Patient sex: M
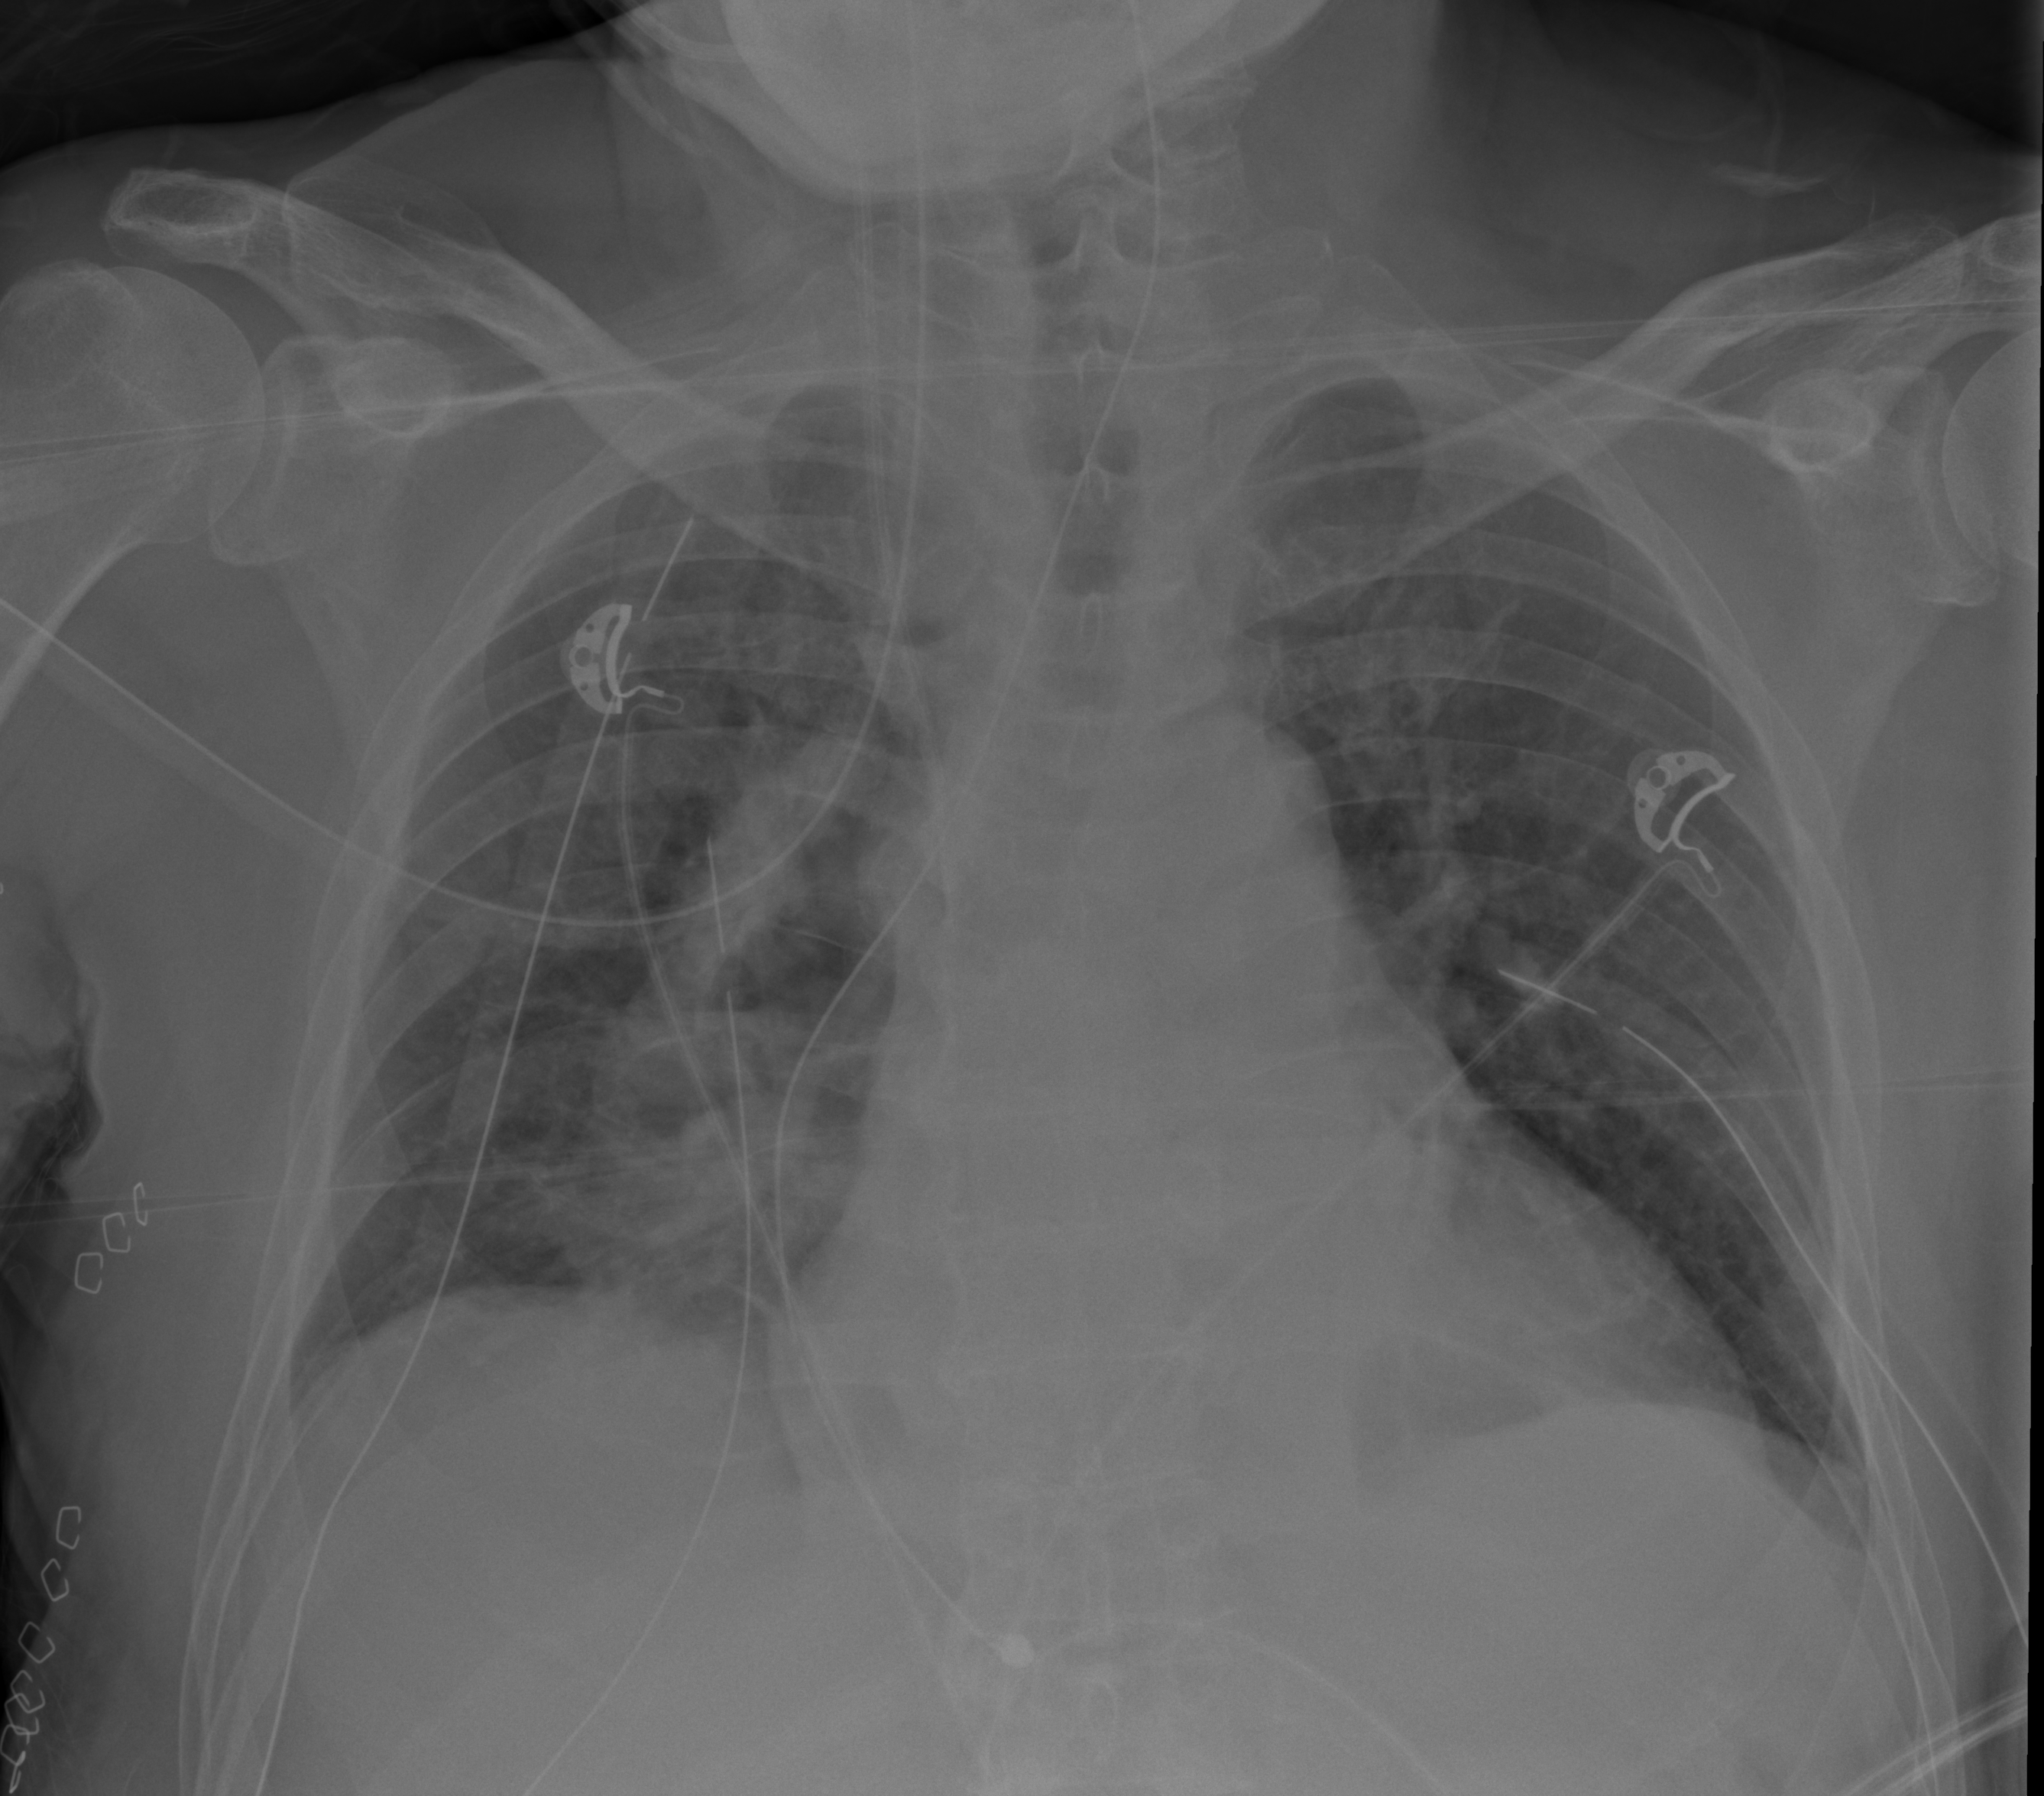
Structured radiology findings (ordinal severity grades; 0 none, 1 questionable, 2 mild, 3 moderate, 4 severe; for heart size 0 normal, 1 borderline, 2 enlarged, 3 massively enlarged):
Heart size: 2
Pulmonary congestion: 0
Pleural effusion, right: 1
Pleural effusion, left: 1
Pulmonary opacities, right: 0
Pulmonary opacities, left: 0
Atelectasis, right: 2
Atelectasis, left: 2